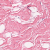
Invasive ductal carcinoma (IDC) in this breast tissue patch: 0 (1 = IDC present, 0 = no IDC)